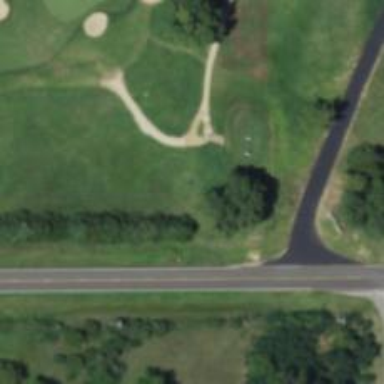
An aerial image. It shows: Path for golf carts.